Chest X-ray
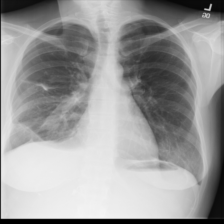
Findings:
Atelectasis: negative
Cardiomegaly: negative
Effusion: negative
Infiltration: negative
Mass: negative
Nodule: negative
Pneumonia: negative
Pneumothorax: negative
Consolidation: negative
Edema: negative
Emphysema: negative
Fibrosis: negative
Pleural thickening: negative
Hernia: negative